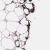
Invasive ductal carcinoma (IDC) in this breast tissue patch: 0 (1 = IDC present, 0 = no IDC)